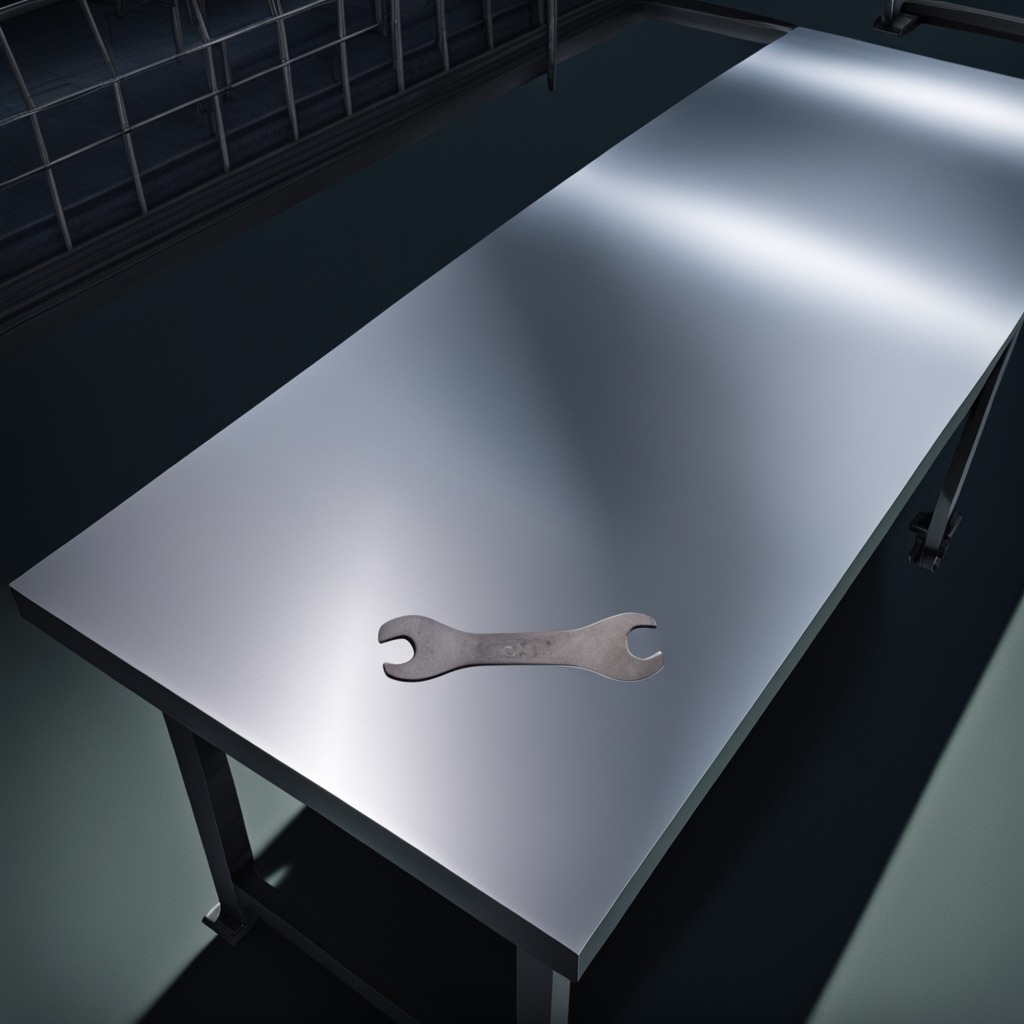
An wrench is lying on the tabletop.